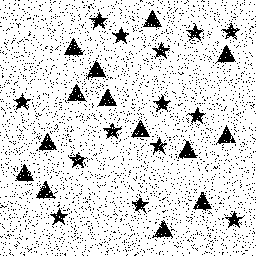
Squares: 0
Triangles: 14
Stars: 14
Total shapes: 28